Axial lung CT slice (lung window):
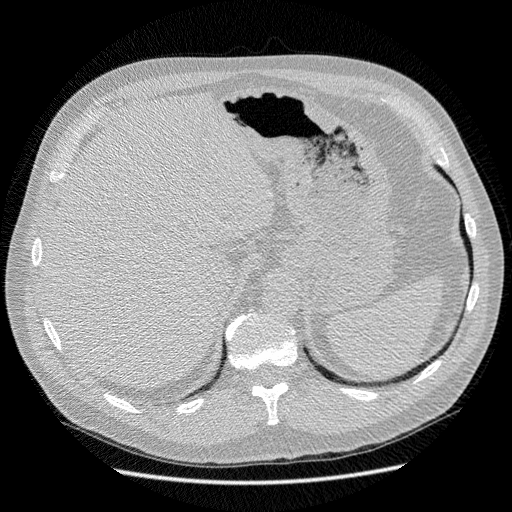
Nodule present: no